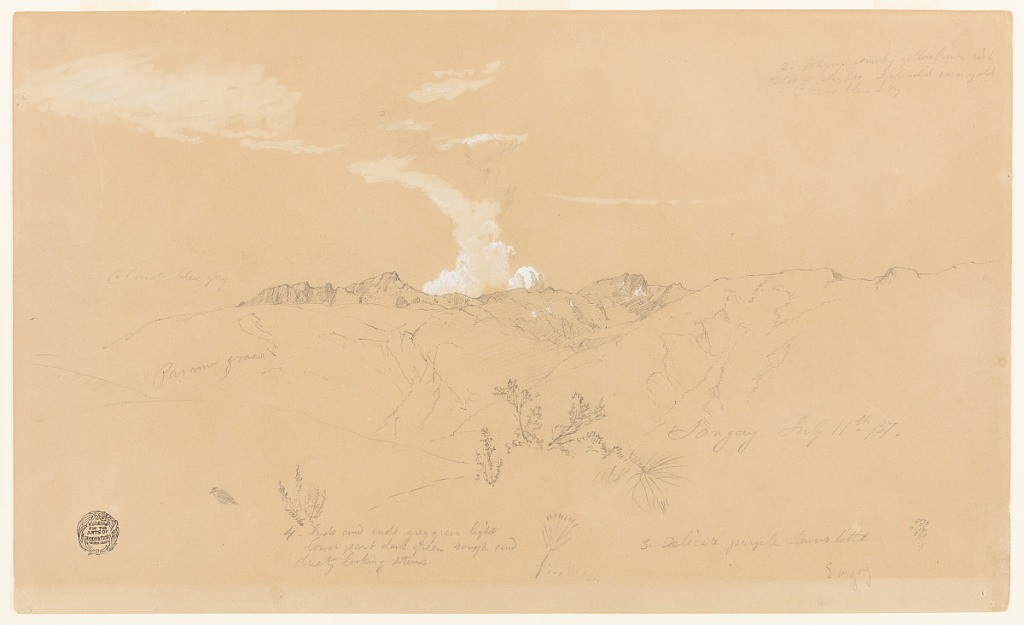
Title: Sangay Volcano, Ecuador
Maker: Frederic Edwin Church, American, 1826–1900
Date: July 11, 1857
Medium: Graphite, brush and white gouache on tan wove paper
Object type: Drawing
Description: Landscape sketch of Sangay Volcano and surrounding terrain in Ecuador. In foreground, scattered foliage and grass is visible, with a small bird at left. In middle distance, rugged hills and ravines lead to the jagged edge of the volcano's crater, out of which white smoke spews into the sky.